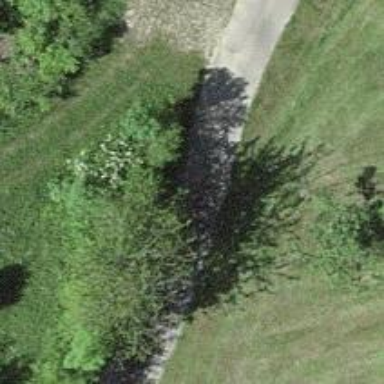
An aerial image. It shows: Paved residential road.